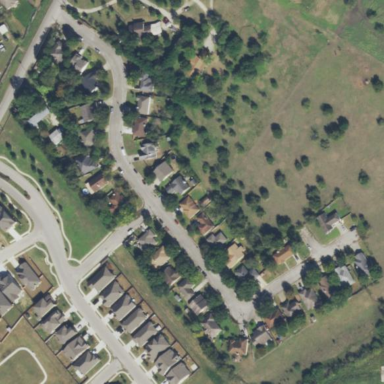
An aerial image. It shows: Residential area within neighborhood subdivision.